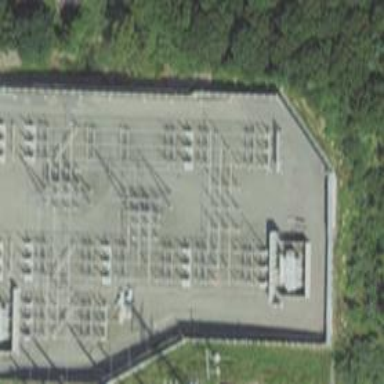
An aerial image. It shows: Switch for power supply.